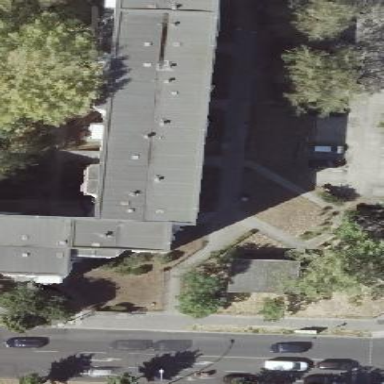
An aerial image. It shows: Apartment building with flat roof.